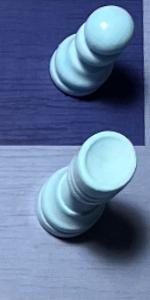
Label: Rook_White